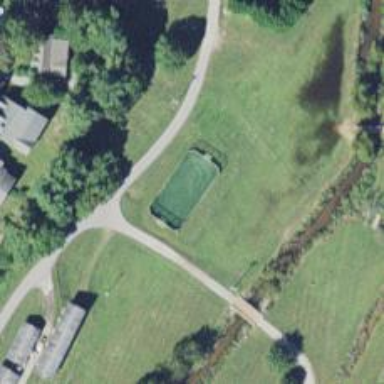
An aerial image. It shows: Tennis court on pitch.